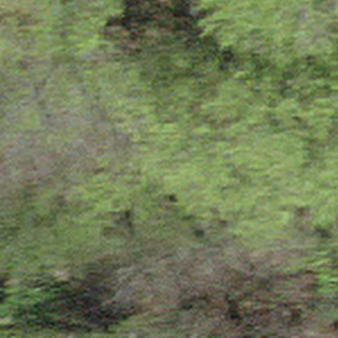
Label: other